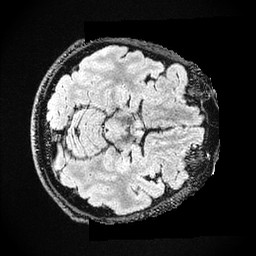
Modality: FLAIR
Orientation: axial
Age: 37
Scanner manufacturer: ge
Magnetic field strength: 3 T
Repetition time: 4.802 s
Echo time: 0.1172 s